Interaction volume radius: 10 \u00c5
Interaction volume height: 10 \u00c5
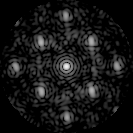
Disorder parameter: 0.3277